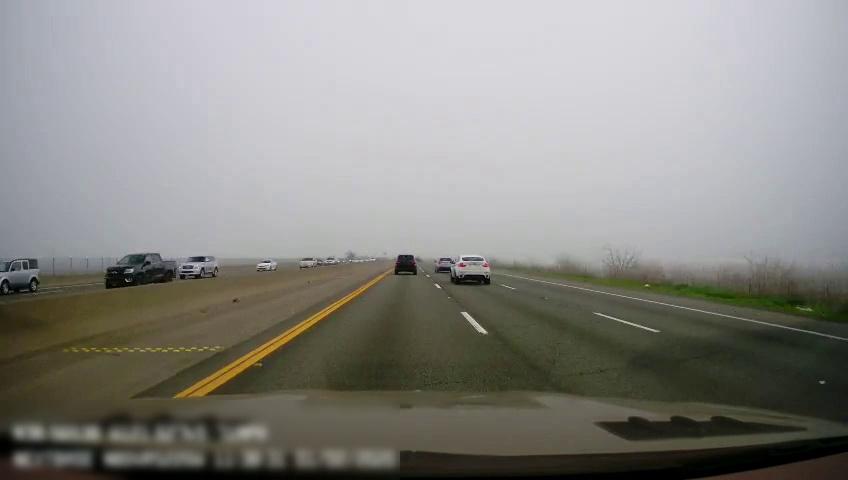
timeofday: Day
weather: Cloudy
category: Drivable Space
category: Drivable Space
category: Vehicles | SUV
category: Vehicles | SUV
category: Vehicles | Truck
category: Vehicles | Car
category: Vehicles | Car
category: Vehicles | Car
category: Vehicles | Car
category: Vehicles | SUV
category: Vehicles | SUV
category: Vehicles | SUV
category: Lanes | Current Lane
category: Lanes | Current Lane
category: Lanes | Alternate Lane
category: Lanes | Alternate Lane
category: Lanes | Alternate Lane
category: Lanes | Opposite Lane
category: Lanes | Opposite Lane